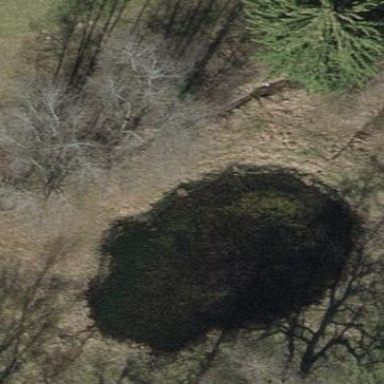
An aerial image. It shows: Pond with natural water.